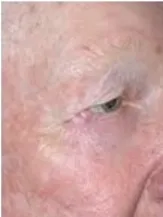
A) Basal cell carcinoma of the right lower eyelid and lateral canthus.
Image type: medical_photograph (skin_photograph)